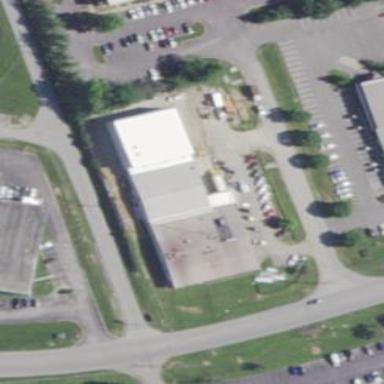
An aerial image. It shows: Building.